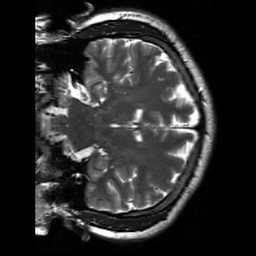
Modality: T2w
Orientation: coronal
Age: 28
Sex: male
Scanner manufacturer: siemens
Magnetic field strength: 3 T
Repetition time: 7 s
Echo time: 0.09 s